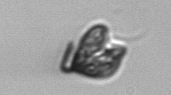
Label: Pyramimonas_longicauda